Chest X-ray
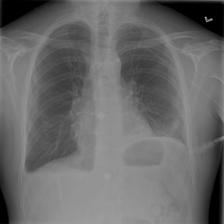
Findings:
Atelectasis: negative
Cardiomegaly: negative
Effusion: positive
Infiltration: negative
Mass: negative
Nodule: negative
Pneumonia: negative
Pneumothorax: positive
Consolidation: negative
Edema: negative
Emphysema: negative
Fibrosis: negative
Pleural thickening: negative
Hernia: negative